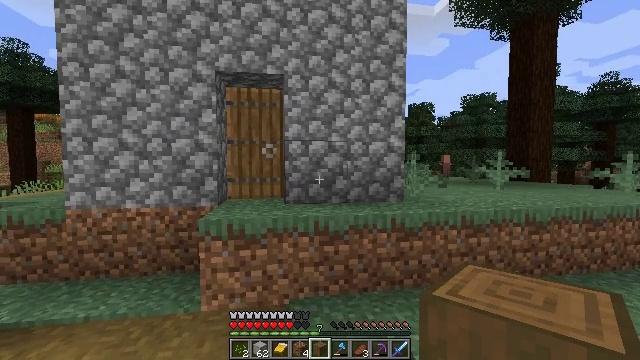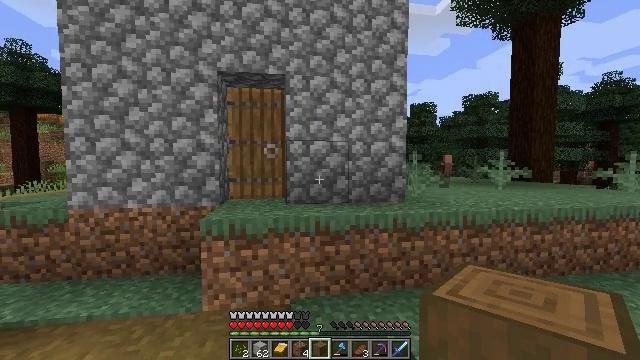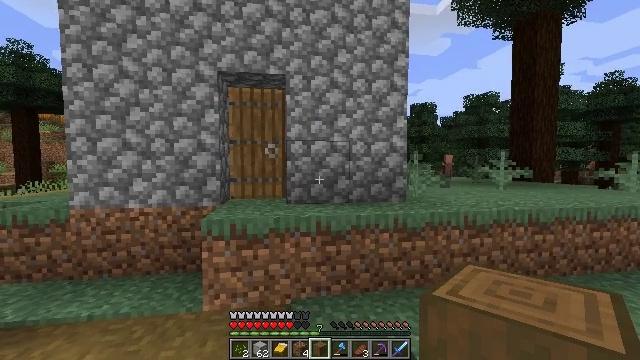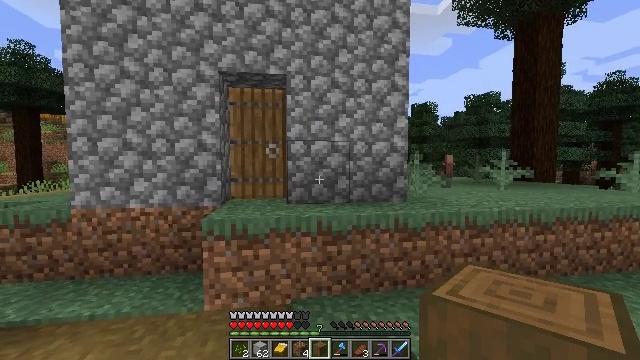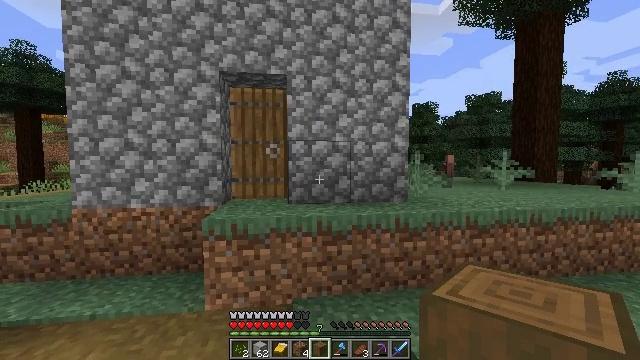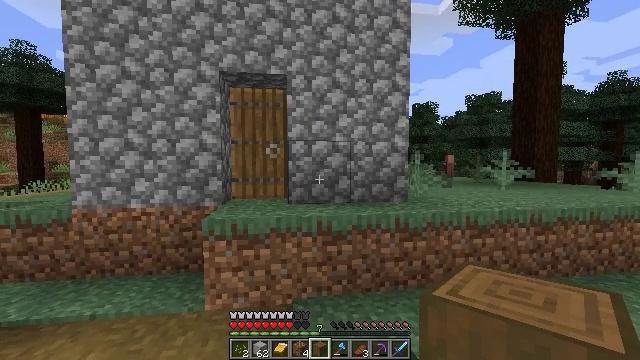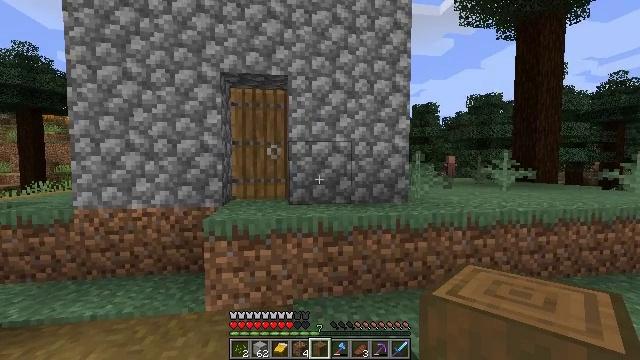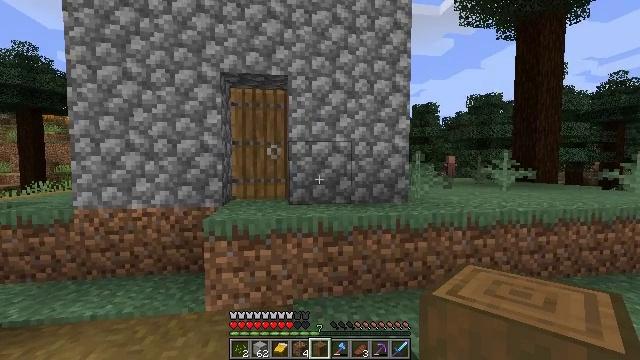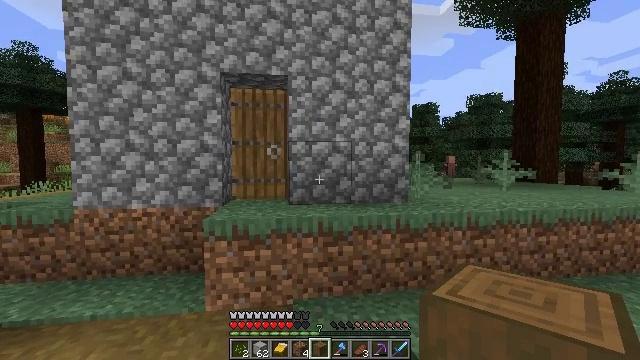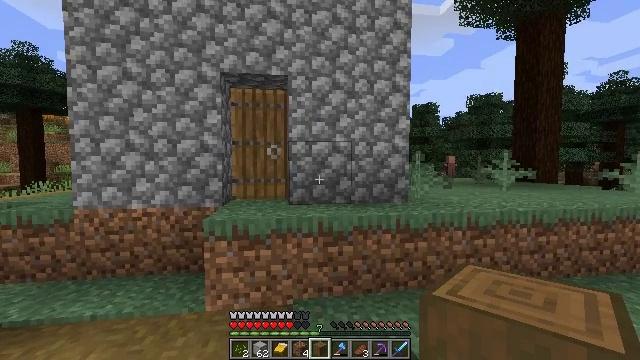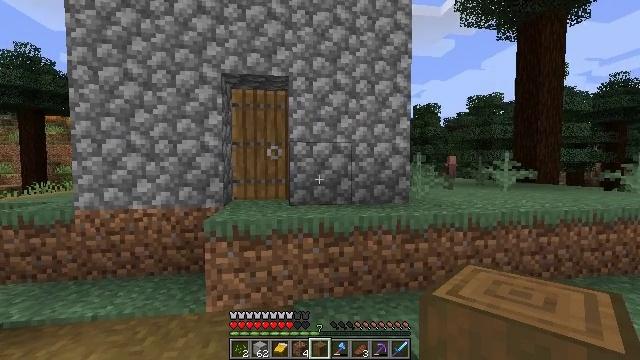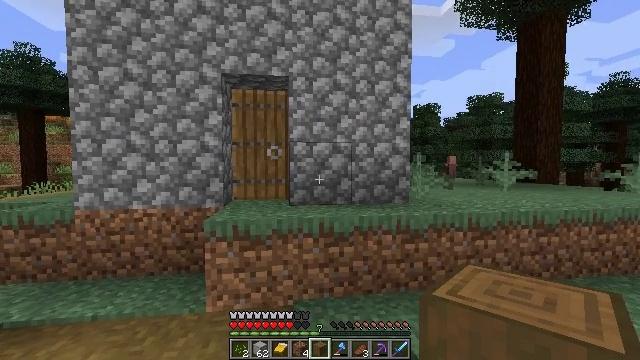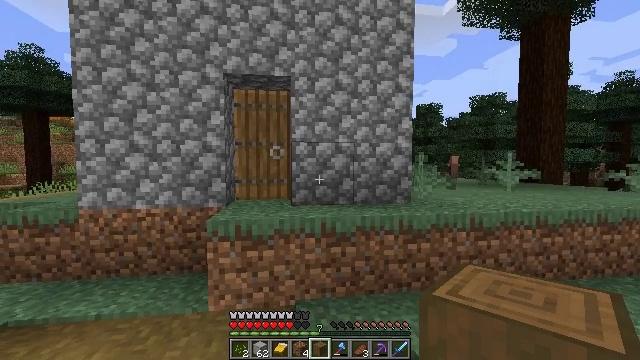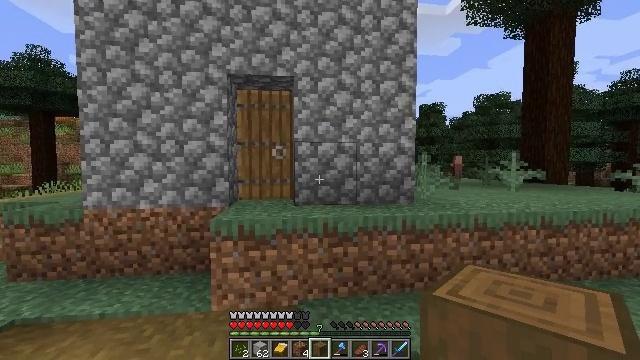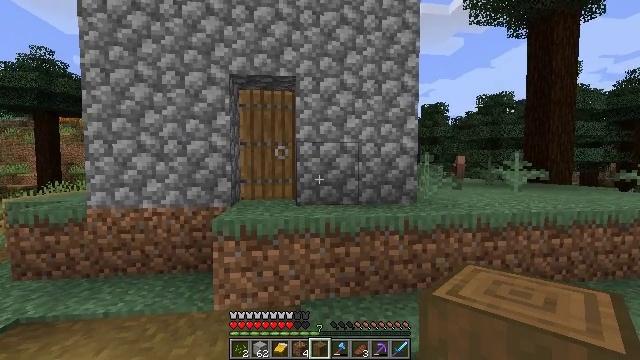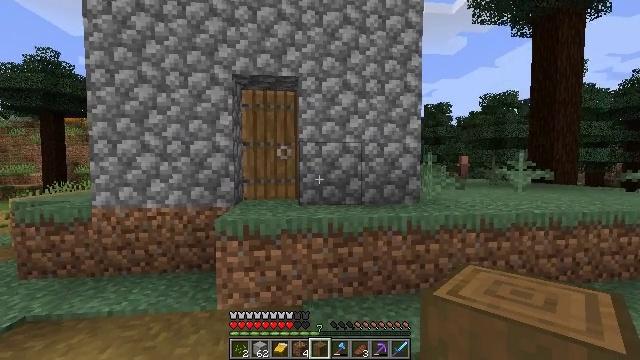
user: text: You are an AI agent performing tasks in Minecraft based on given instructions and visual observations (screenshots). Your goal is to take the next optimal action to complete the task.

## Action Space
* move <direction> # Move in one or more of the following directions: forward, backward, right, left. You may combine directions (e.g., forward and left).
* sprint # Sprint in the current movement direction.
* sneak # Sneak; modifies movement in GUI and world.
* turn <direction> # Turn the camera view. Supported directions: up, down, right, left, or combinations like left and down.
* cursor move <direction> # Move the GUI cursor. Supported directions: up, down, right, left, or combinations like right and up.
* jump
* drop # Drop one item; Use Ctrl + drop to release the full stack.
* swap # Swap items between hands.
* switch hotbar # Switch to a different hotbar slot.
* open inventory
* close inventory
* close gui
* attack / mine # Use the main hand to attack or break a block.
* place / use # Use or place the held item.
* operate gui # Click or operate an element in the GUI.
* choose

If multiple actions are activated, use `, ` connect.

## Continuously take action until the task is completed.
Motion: motion action
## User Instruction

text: Collect the spruce door for reuse.
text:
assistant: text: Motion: no_op
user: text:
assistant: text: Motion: no_op
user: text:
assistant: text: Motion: no_op
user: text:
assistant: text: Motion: no_op
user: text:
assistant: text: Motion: no_op
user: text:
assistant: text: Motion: no_op
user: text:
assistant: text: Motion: no_op
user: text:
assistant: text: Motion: no_op
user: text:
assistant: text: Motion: no_op
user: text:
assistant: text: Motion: no_op
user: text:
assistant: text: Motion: no_op
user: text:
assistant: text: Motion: no_op
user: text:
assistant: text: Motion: no_op
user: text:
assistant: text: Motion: no_op
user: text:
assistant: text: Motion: no_op
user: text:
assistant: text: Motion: turn left
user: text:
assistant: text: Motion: turn left
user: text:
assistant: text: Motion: turn left
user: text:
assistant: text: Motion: turn left
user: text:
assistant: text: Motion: turn left
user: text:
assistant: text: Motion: no_op
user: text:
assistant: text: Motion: no_op
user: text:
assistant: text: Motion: no_op
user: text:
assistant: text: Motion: no_op
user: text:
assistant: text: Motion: no_op
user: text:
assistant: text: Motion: no_op
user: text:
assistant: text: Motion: no_op
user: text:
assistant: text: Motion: no_op
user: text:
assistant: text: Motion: no_op
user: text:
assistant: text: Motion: no_op